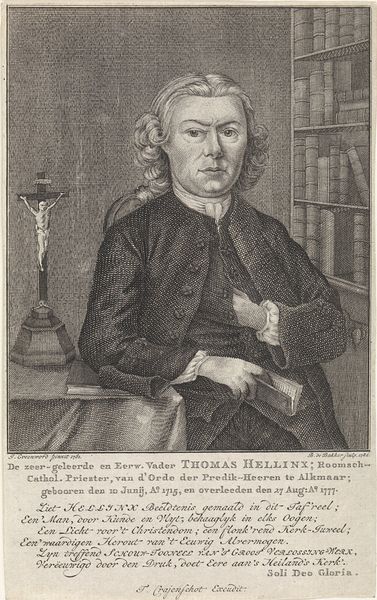
Titel: Portret van priester Thomas Hellinx
Künstler: Barent de Bakker
Standort: Amsterdam
Institution: Rijksmuseum
Schlagwörter: homme, portrait, chambre, christ, gravure, dessin, église, jésus, croix, livre, texte, crucifix, livres, jesu, carnet, bibliotheque, foi, érudit, prêtre, étagère, curé, religieux, thomas helliny, biblioteque